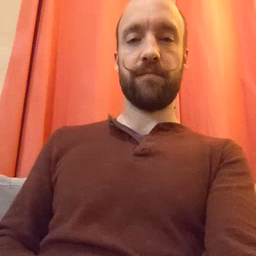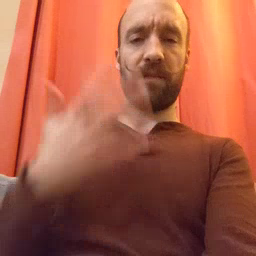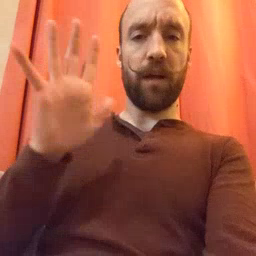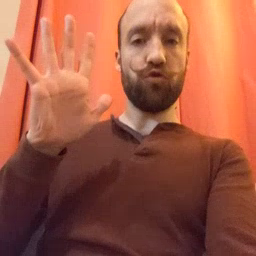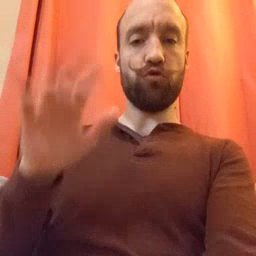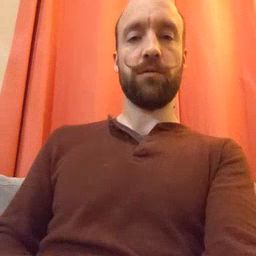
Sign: finish